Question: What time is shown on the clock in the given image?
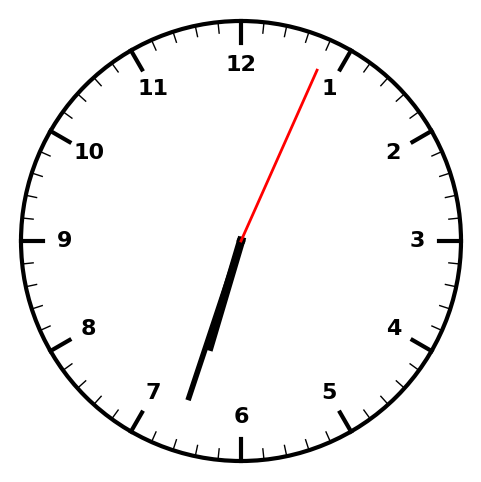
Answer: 06:33:04